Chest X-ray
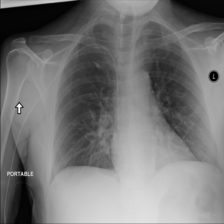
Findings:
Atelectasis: negative
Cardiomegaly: negative
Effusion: negative
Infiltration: negative
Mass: negative
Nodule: negative
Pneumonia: negative
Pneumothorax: negative
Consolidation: negative
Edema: negative
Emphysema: negative
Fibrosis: negative
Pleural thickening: negative
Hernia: negative